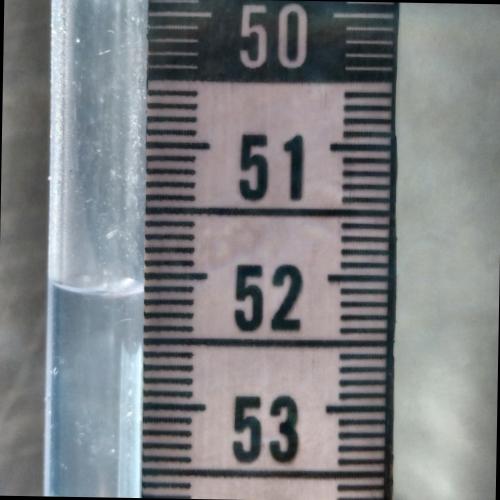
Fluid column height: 52.1 cm